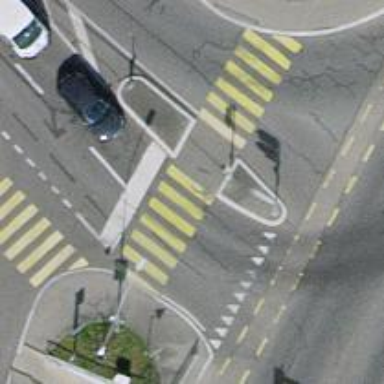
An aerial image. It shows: Kerb serving as barrier.